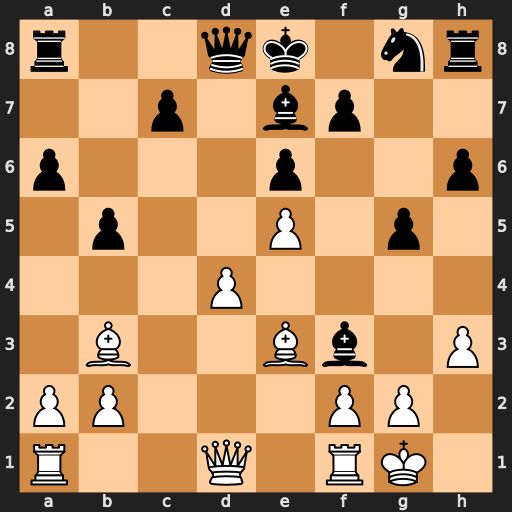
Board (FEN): r2qk1nr/2p1bp2/p3p2p/1p2P1p1/3P4/1B2Bb1P/PP3PP1/R2Q1RK1
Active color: w
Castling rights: kq
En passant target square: -
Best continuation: Qxf3